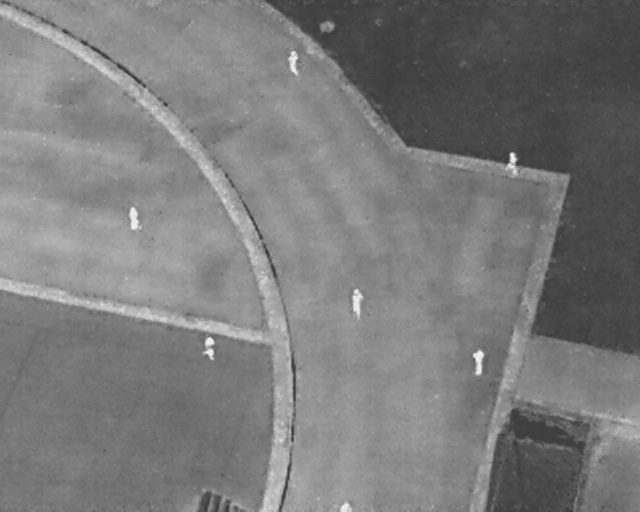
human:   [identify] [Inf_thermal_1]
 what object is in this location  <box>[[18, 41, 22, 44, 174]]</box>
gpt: <ref>1 large person at the left</ref>

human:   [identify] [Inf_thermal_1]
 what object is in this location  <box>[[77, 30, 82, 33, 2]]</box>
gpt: <ref>1 large person at the right</ref>

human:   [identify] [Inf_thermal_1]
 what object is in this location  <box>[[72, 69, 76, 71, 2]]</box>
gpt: <ref>1 large person at the bottom right</ref>

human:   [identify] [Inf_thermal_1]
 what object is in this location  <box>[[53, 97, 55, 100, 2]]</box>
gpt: <ref>1 medium person at the bottom</ref>